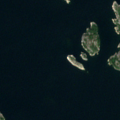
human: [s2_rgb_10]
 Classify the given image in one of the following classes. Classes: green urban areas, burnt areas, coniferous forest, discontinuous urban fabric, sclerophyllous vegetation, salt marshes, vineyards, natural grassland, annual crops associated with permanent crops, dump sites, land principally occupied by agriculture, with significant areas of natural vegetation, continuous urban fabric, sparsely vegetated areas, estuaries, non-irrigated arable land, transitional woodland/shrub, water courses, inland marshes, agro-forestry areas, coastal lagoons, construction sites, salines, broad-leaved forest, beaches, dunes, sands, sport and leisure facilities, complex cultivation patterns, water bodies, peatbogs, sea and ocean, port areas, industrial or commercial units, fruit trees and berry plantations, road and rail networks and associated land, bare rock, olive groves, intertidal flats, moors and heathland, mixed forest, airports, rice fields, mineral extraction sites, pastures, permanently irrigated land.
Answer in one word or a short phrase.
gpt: sea and ocean